Interaction volume radius: 5 \u00c5
Interaction volume height: 20 \u00c5
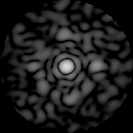
Disorder parameter: 0.8727